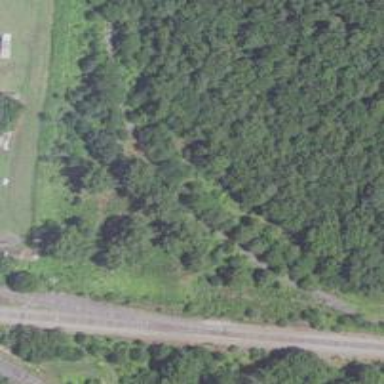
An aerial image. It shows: Disused railway.